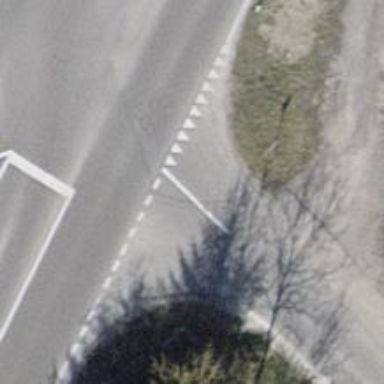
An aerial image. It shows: Road with "give way" sign.